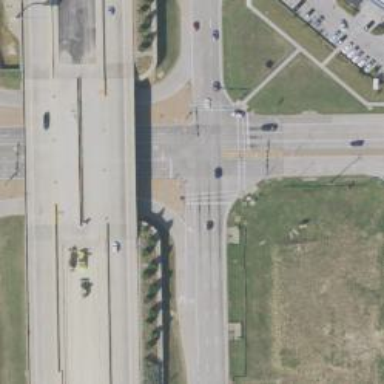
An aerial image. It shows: Crossing on the road.